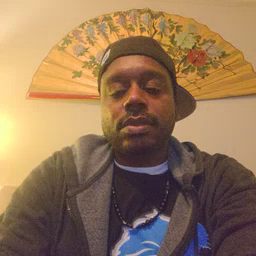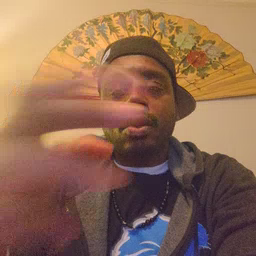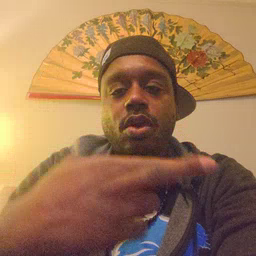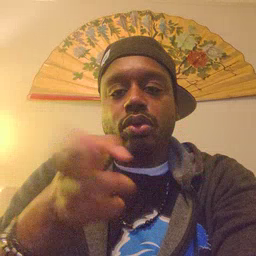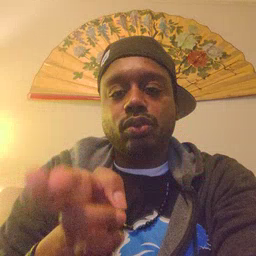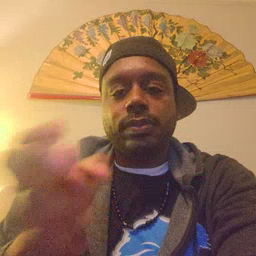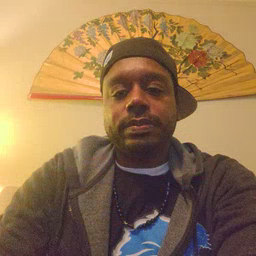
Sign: room